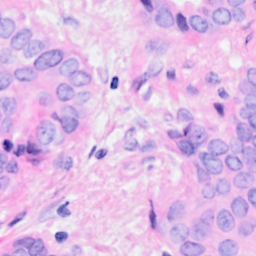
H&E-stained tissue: Breast